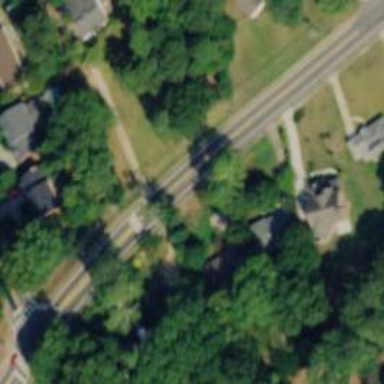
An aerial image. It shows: Driveway.